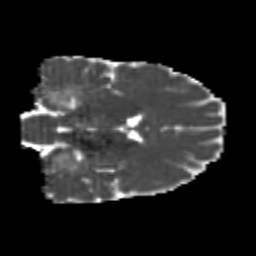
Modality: MD
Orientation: coronal
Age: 21
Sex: male
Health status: healthy
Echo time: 0.074 s